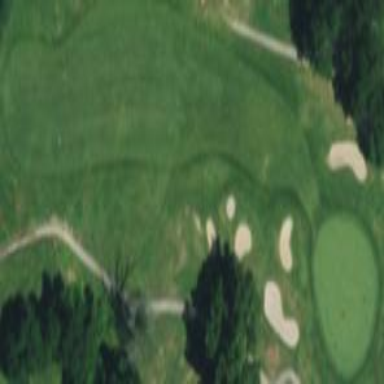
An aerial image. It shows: Golf fairway surrounded by grass.